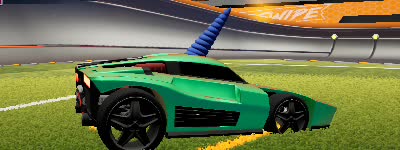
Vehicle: breakout